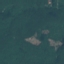
Label: Forest